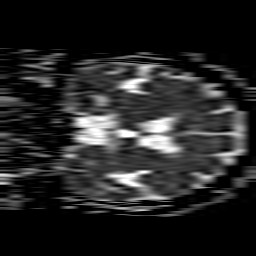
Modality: ADC
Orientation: coronal
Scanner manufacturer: philips
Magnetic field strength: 1.5 T
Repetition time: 3.37 s
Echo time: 0.09255 s